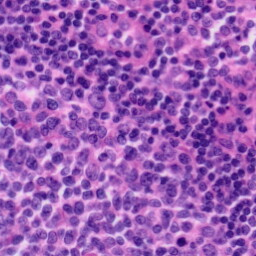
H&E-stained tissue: Tonsil